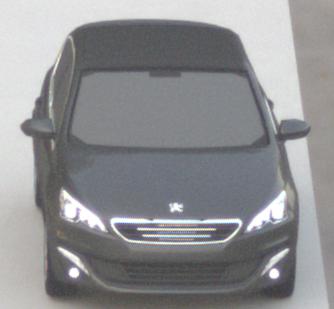
Make: Peugeot
Model: 308 VTi 82
Detailed model: 308 (II)
Model produced from: 2013/09
Model produced until: 2014/11
Doors: 5
Color: gray
Road condition: dry road
Daytime: sunrise or sunset
Contrast: low contrast